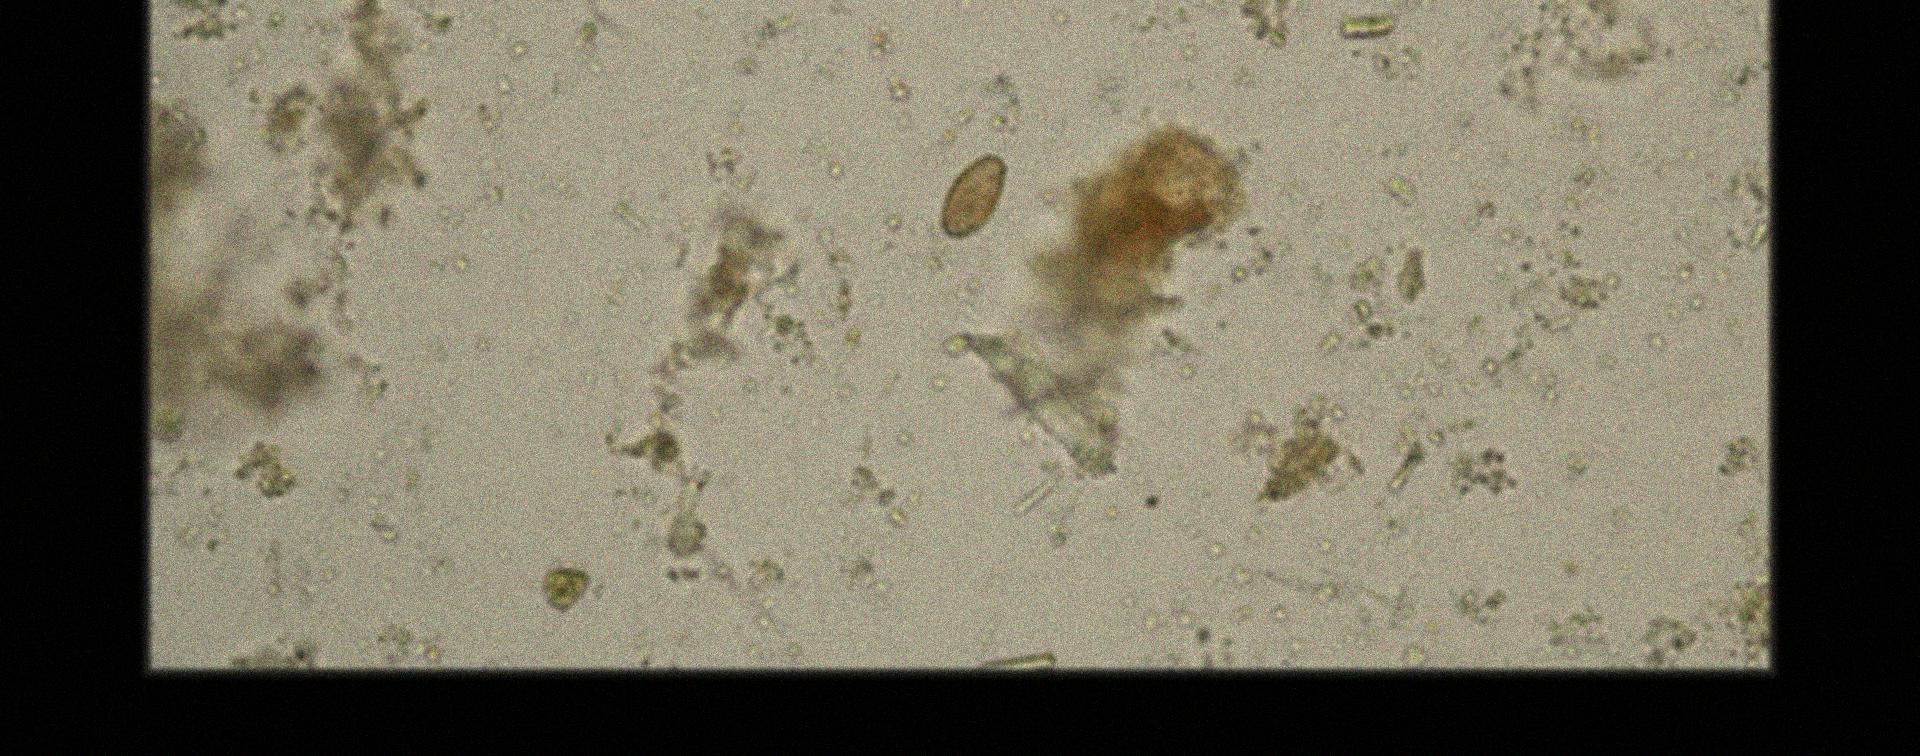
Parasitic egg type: Opisthorchis viverrine